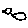
Label: bird